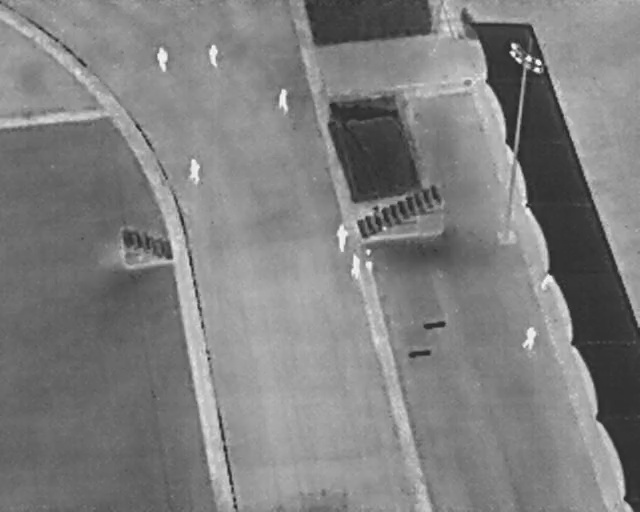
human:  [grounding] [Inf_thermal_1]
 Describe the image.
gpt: In the satellite image, there is  <ref>1 large person </ref> <box>[[22, 9, 27, 12, 172]]</box> located at top left,  <ref>2 large person </ref> <box>[[31, 9, 35, 12, 173], [41, 18, 46, 20, 2]]</box> located at top,  <ref>2 large person </ref> <box>[[28, 32, 32, 34, 174], [51, 45, 55, 47, 175]]</box> located at center,  <ref>1 medium person </ref> <box>[[53, 51, 57, 53, 2]]</box> located at center,  <ref>1 large person </ref> <box>[[80, 64, 84, 67, 8]]</box> located at right.